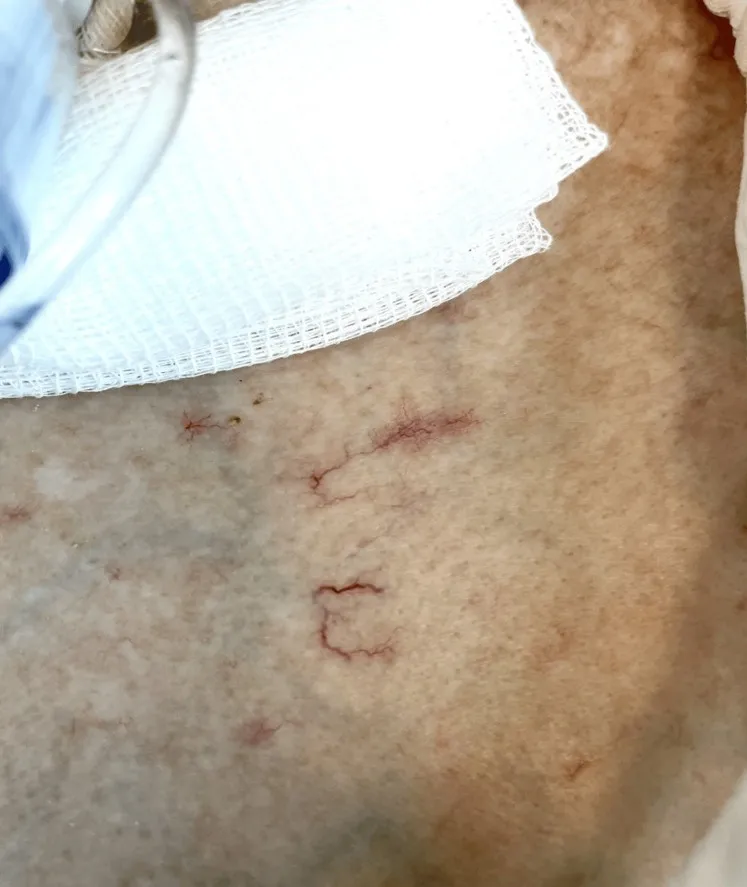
Skin manifestations on the chest. . Skin hyperpigmentation and hypopigmentation on her chest, known as salt-and-pepper rash, and telangiectasia.
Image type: medical_photograph (other_medical_photograph)